Question: I have a group of sprites in a node;
E.g.
'''
CCNode *grid = [CCNode node];
CCSprite *sprite1 = [CCSprite spriteWithImageNamed:@"sprite.png"];
[grid addChild:sprite1];
CCSprite *sprite2 = [CCSprite spriteWithImageNamed:@"sprite.png"];
[grid addChild:sprite2];
CCSprite *sprite3 = [CCSprite spriteWithImageNamed:@"sprite.png"];
[grid addChild:sprite3];
'''
Anyway, the end result ends up being a 5x5 grid of tiles. I plan on rotating all the tiles 90 degrees together. My current code for that is this:
'''
[grid runAction:[CCActionRotateBy actionWithDuration:1 angle:90]];
'''
Now, and I only want it to rotate the group of sprites while they remaining stationary.
I have tried setting the anchor to (0,0), (.5, .5), (1, 1), etc... but, that doesn't change anything.

All help greatly appreciated.
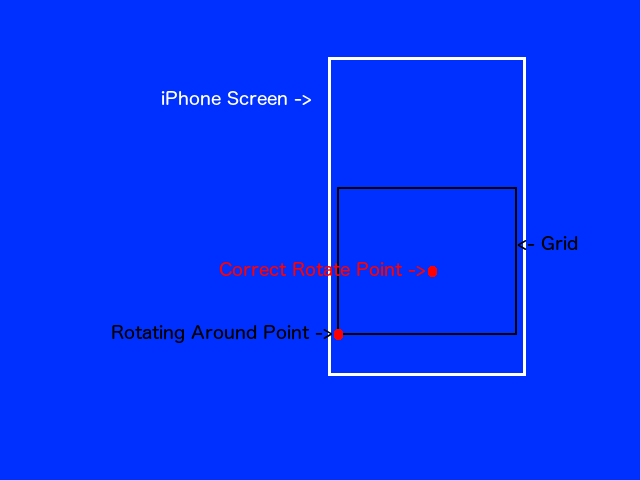
Answer: Finally with a lot of trial and error, I have found the solution.
When I made the new node and was adding sprites to it, the content size of the node stayed the same. I had to provide the length of the entire grid as the content size and then adjust the position and now the anchor point is the center of the grid.